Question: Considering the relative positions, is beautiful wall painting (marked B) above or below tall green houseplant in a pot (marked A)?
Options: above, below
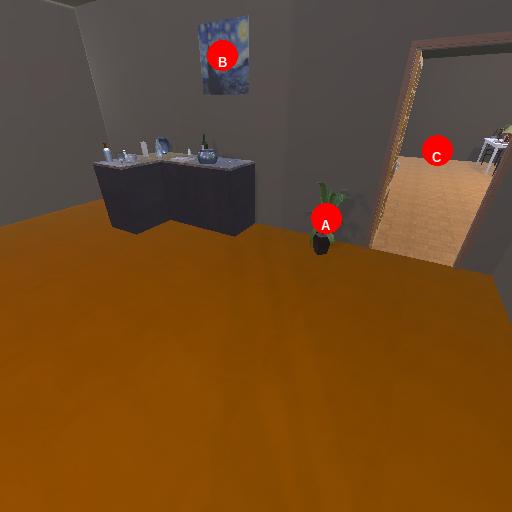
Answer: above